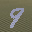
Label: 9